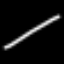
Label: line